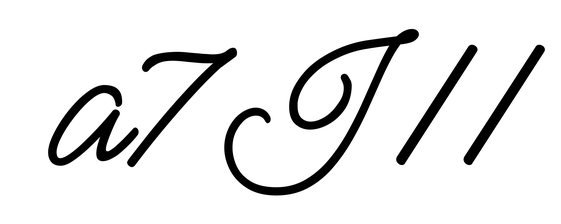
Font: MeowScript-Regular